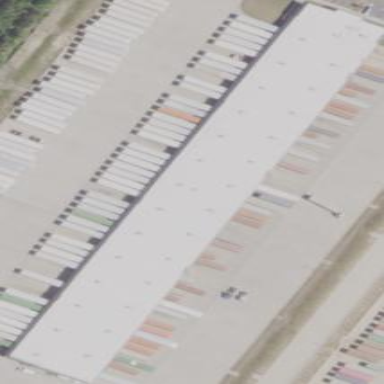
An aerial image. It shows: Warehouse building.